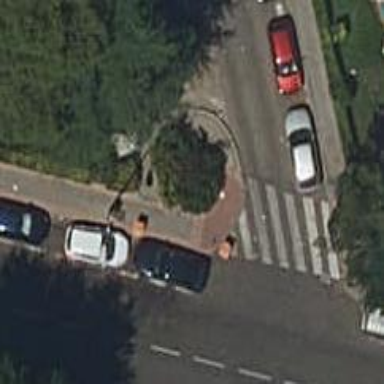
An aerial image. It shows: Bollard.